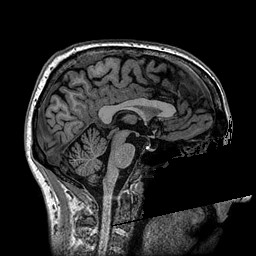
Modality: T1w
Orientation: sagittal
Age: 40
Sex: male